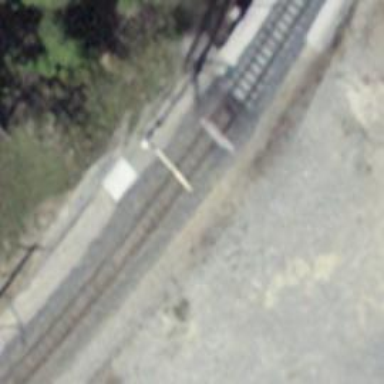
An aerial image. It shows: Narrow-gauge railway with 1 track. The tracks are electrified with contact line.